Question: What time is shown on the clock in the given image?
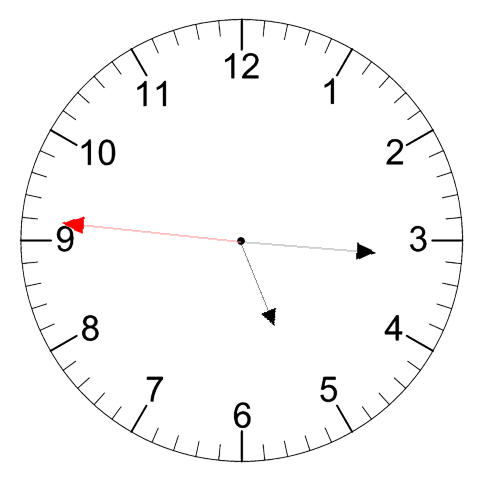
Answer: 05:15:46